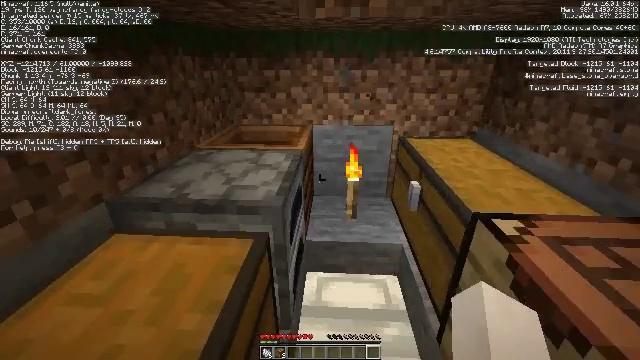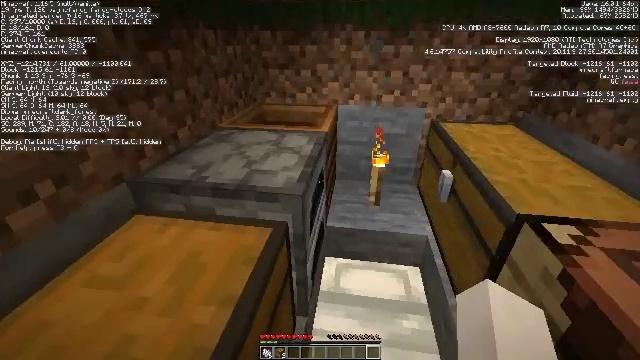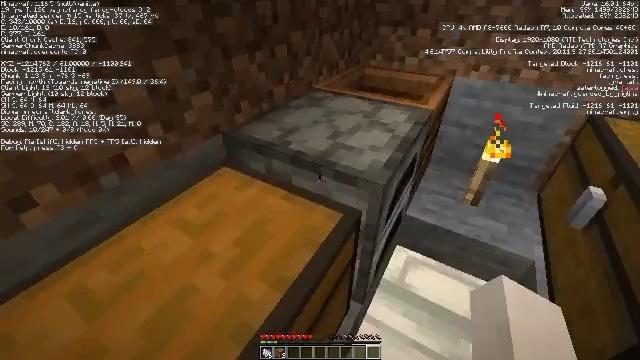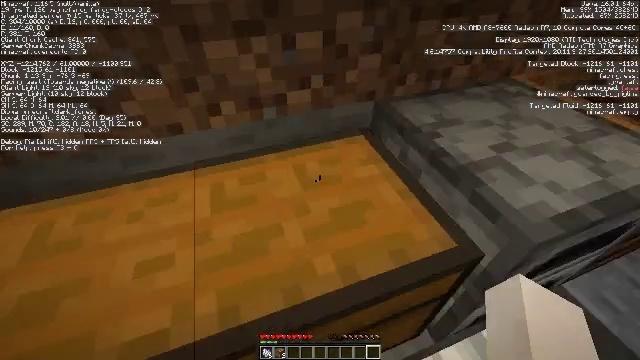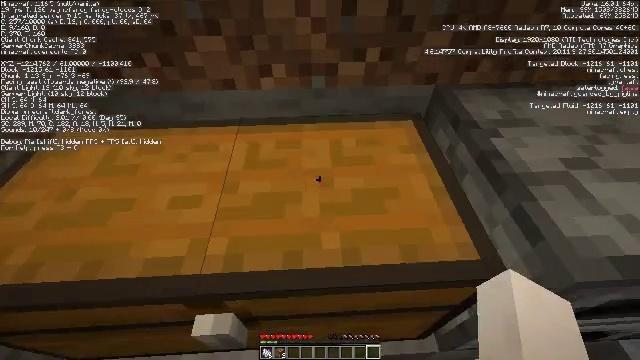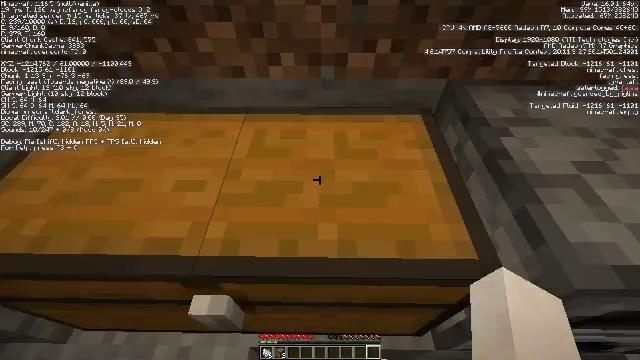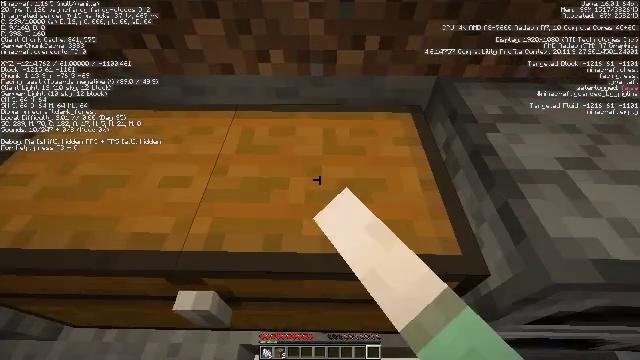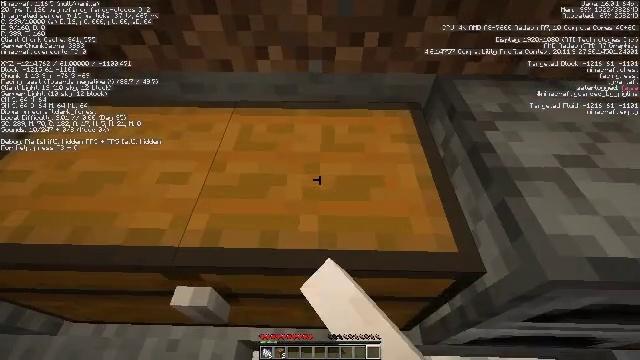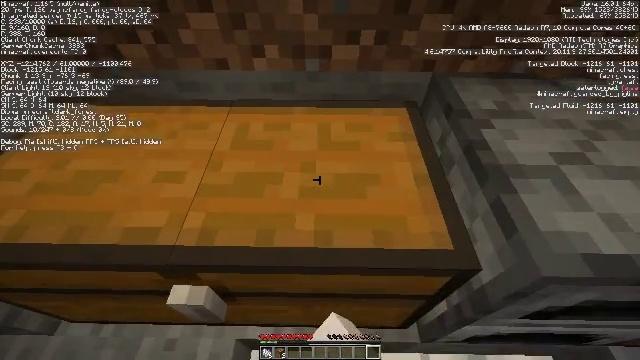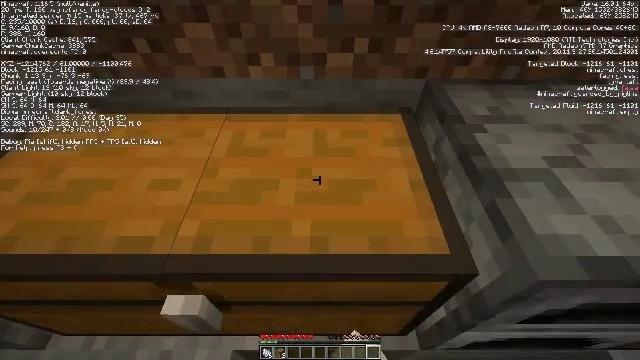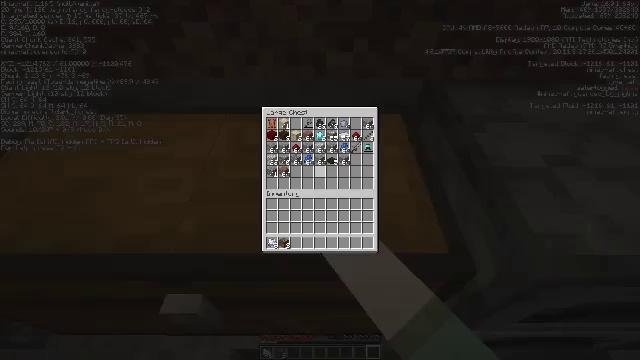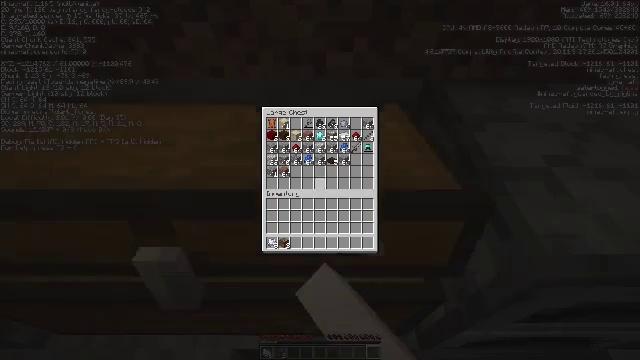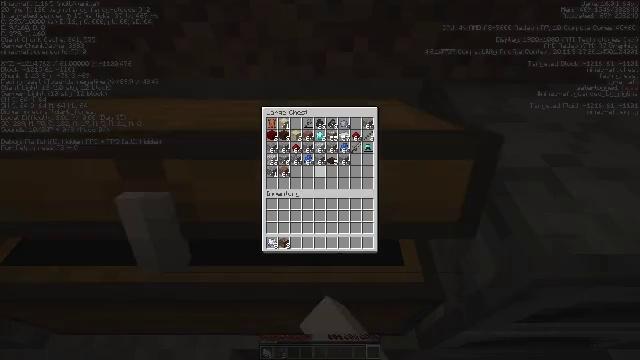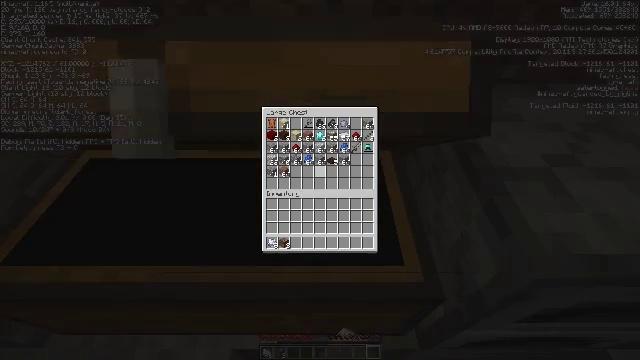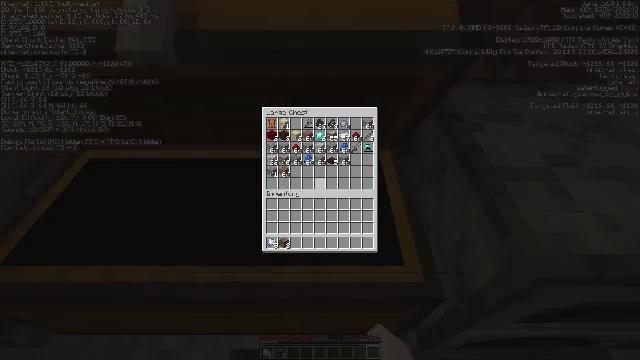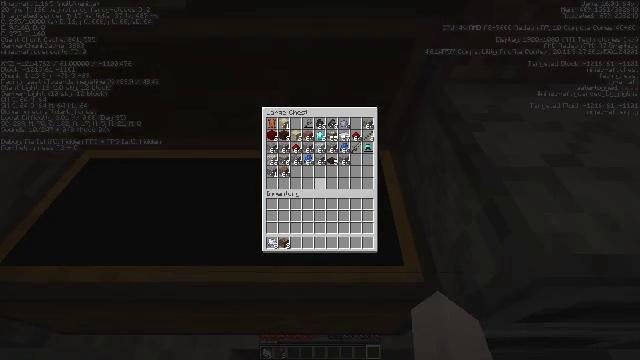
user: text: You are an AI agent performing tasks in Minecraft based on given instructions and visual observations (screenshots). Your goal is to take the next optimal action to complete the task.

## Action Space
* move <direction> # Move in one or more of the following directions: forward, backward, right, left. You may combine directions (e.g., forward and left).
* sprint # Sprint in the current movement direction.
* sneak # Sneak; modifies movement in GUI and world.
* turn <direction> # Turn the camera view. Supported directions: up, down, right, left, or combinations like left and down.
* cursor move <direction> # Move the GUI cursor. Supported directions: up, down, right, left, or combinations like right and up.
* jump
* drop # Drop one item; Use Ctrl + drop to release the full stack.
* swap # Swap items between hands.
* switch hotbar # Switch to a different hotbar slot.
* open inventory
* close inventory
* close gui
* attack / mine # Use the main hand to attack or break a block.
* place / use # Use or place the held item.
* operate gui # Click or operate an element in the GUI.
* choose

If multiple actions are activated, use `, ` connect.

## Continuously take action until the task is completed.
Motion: motion action
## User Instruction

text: Craft white dye.
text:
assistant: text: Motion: move forward, turn left and down
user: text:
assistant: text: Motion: move forward, turn left and down
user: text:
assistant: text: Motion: turn left and down
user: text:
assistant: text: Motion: turn left and down
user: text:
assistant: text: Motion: turn left and down, use / place
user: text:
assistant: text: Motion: use / place
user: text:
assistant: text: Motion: use / place
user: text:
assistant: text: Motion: use / place
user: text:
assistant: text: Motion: turn up, use / place
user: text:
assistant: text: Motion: turn up
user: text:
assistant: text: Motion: no_op
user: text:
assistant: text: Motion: no_op
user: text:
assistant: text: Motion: no_op
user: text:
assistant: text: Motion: no_op
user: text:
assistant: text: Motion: no_op
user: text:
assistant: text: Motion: no_op
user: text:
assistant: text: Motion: no_op
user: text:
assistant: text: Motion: no_op
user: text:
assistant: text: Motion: no_op
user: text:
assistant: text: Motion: no_op
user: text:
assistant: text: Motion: no_op
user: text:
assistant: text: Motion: no_op
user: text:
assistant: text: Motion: no_op
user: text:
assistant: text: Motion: no_op
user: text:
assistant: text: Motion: turn right and up
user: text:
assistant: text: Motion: turn right and up
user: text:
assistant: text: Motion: turn right and up
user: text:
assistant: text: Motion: turn right
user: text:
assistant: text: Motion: turn right and up
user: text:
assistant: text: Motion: no_op